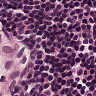
Metastatic tissue present: yes